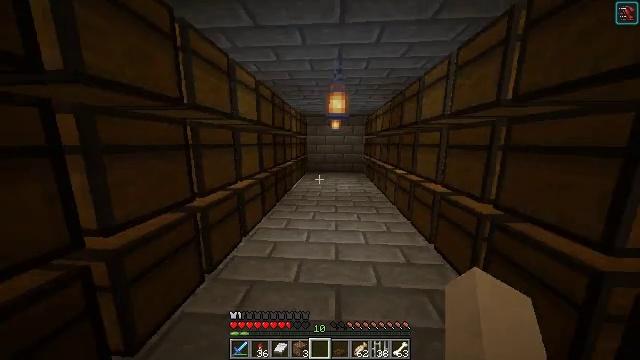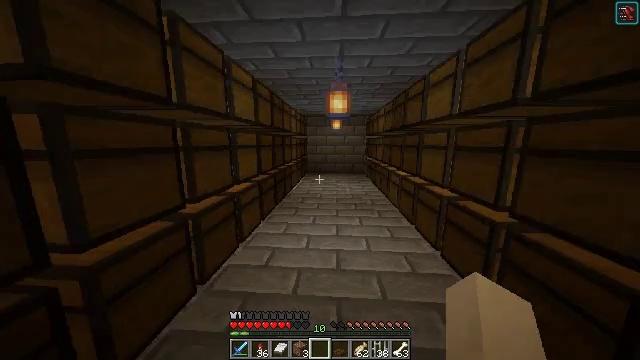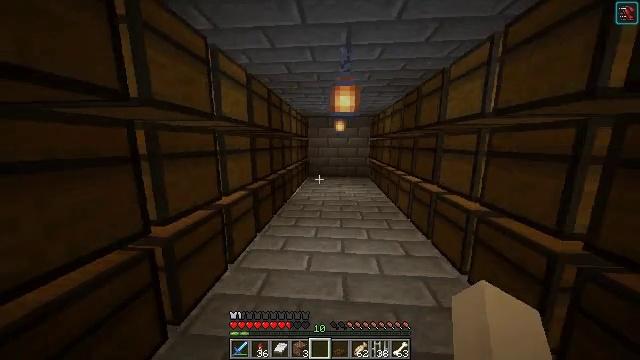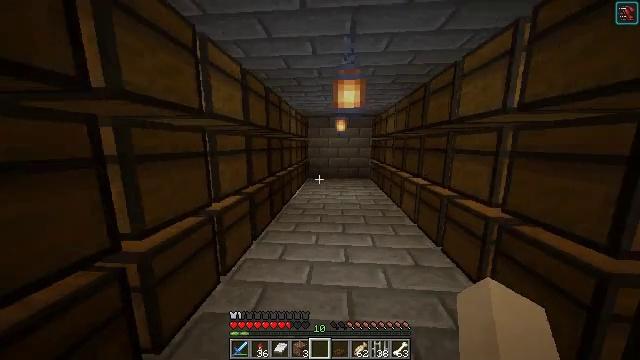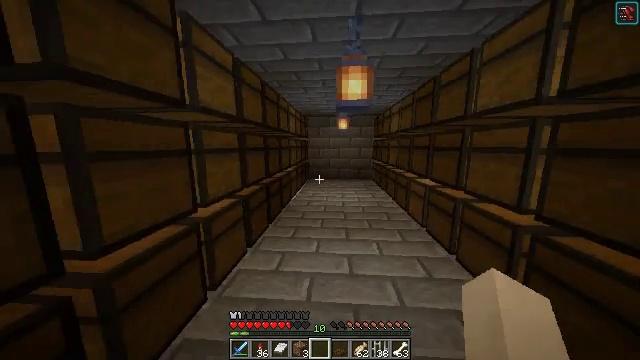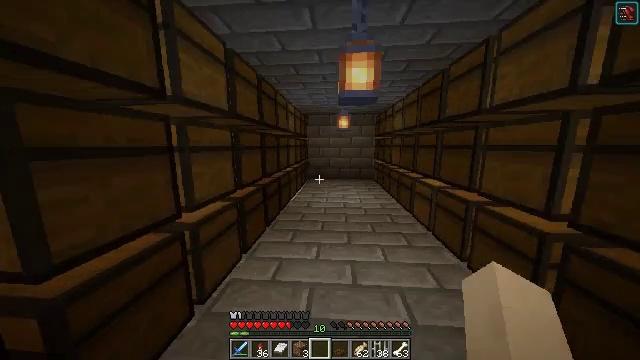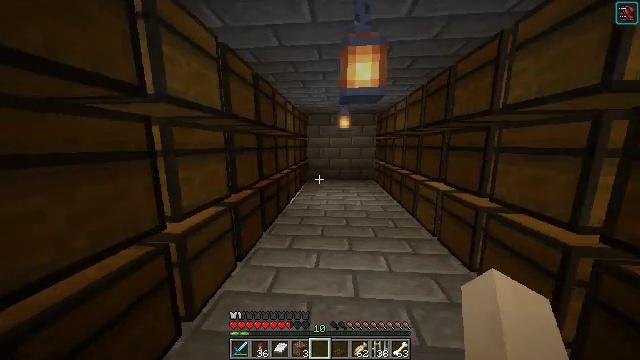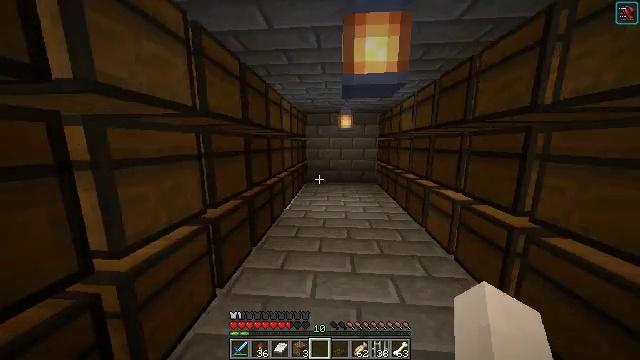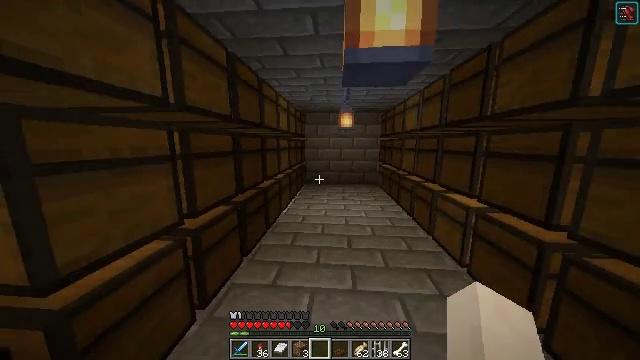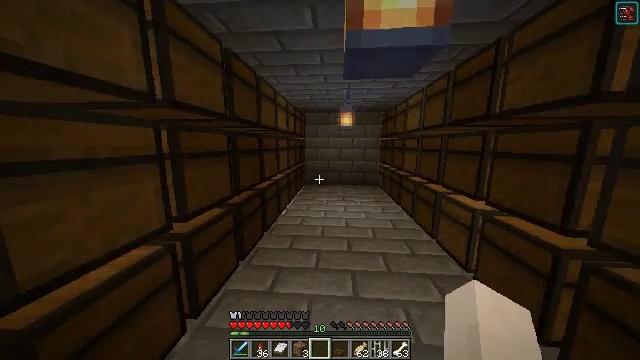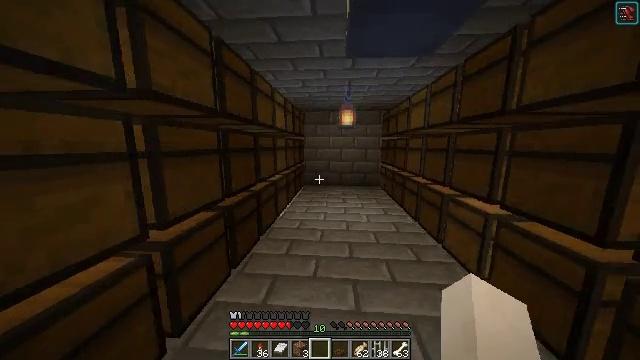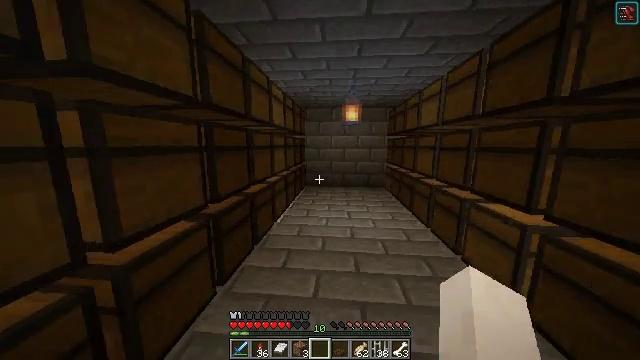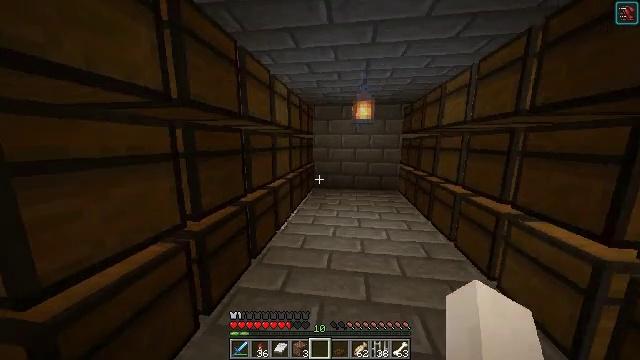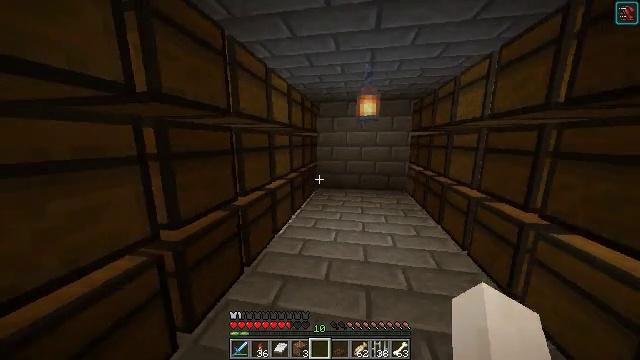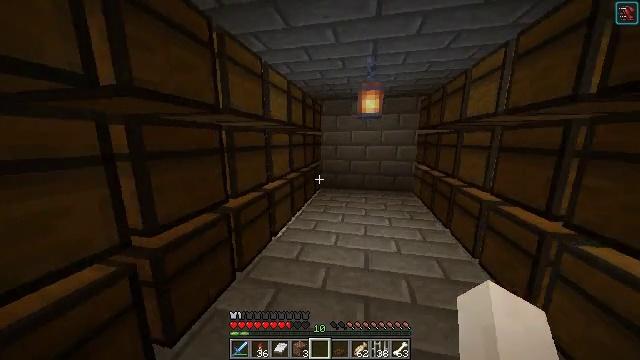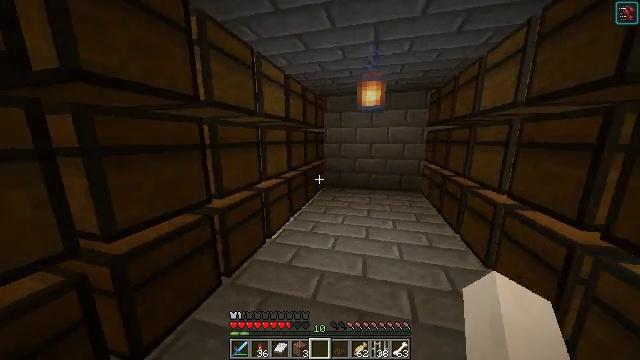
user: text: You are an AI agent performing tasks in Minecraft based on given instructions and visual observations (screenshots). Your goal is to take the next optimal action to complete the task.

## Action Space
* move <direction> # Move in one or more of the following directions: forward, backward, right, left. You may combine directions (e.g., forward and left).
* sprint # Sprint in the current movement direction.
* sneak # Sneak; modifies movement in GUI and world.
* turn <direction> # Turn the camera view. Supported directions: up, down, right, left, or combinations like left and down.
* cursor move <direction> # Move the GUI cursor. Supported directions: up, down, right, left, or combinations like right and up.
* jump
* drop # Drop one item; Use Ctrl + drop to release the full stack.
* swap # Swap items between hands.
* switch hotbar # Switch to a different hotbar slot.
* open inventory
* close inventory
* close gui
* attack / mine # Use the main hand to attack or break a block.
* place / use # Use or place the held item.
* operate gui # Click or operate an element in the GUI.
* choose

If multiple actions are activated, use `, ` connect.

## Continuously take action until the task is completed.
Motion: motion action
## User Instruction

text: Drop kelp from the inventory.
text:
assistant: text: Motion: move forward
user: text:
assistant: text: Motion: move forward
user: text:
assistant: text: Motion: move forward
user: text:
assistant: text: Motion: move forward
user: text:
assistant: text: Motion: move forward
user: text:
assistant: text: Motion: move forward
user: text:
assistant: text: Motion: move forward
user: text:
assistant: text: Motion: move forward
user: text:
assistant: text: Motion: move forward
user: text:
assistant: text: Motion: move forward
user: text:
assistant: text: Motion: move forward
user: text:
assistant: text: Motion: move forward and move right, turn left
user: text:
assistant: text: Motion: move forward and move right, turn left
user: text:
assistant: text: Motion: move forward and move right, turn left
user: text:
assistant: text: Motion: move forward and move right, turn left
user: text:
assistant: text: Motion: move forward and move right, turn left
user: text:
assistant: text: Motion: move forward and move right, turn left
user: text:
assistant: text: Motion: move forward and move right, turn left
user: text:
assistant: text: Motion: move forward and move right, turn left
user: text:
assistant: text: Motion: move forward and move right, turn left
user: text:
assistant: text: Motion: move forward and move right, turn left
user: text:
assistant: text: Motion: move forward and move right, turn left
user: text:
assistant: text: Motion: move forward
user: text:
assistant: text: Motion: move forward
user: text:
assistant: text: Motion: move forward and move right, turn left
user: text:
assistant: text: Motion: move forward and move right, turn left
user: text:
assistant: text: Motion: move forward and move right, turn left
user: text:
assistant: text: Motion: move forward and move right, turn left and down
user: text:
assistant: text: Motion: move forward and move right, turn left
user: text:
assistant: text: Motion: move forward